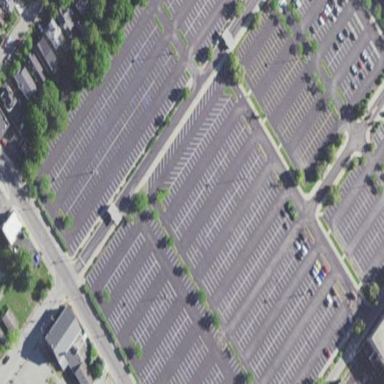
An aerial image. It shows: Driving school located in parking lot area.